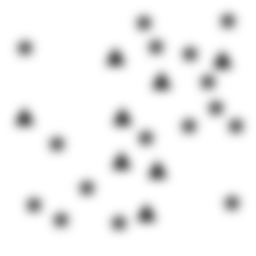
Squares: 0
Triangles: 8
Stars: 16
Total shapes: 24